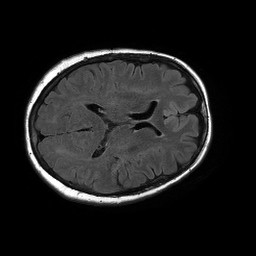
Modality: FLAIR
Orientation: axial
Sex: female
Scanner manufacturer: philips
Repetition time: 11 s
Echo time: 0.125 s